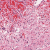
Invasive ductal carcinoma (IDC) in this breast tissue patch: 1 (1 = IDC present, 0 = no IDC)